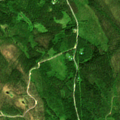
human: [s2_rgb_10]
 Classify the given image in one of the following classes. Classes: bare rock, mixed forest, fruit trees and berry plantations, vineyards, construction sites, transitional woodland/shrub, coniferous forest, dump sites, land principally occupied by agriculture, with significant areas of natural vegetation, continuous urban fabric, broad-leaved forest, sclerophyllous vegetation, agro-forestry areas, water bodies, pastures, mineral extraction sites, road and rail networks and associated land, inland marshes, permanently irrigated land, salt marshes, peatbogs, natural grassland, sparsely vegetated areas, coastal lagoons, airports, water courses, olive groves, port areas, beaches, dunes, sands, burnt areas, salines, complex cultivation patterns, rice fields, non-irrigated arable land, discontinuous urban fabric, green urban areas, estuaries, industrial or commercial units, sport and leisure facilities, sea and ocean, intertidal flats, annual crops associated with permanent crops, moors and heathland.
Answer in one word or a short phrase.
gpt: coniferous forest, mixed forest, transitional woodland/shrub